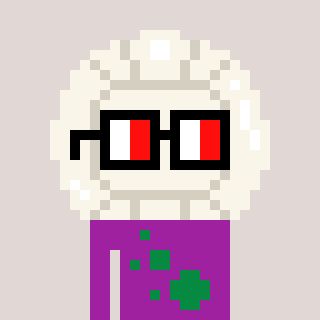
a pixel art character with square glasses with black frames and red eyes, a volleyball-shaped head and a magenta-colored body on a warm background